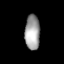
Tissue: lung
Cell type: Epithelial cells
Senescence score: 0.2387
Nuclear area (px): 514
Mean DAPI intensity: 159.856